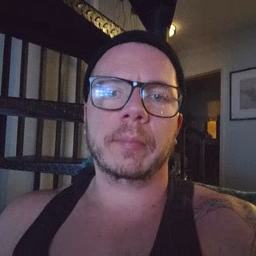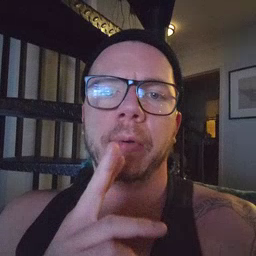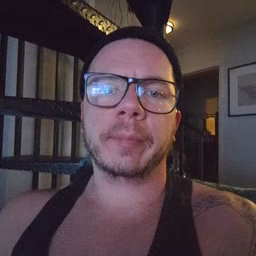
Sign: water